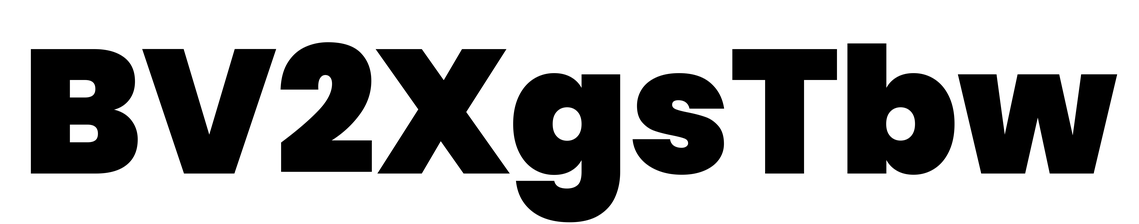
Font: Poppins-Black